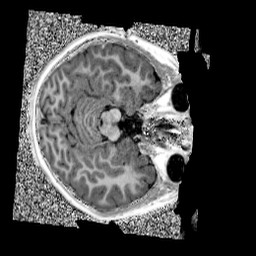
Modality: UNIT1
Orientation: axial
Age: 9
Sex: female
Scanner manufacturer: siemens
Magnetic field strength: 3 T
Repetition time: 4 s
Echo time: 0.00299 s